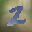
Label: 2